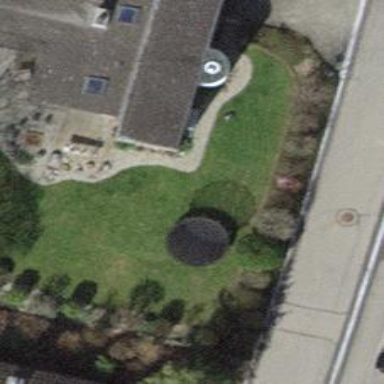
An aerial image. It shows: Detached building with gabled roof.